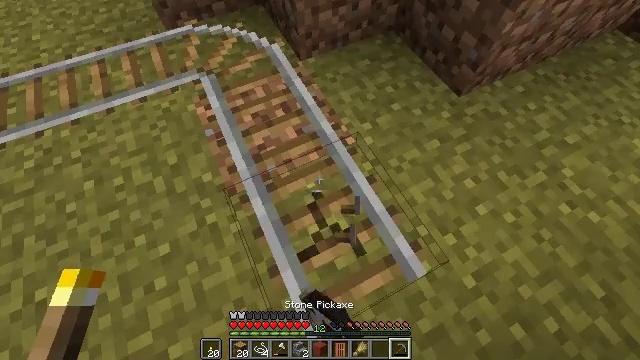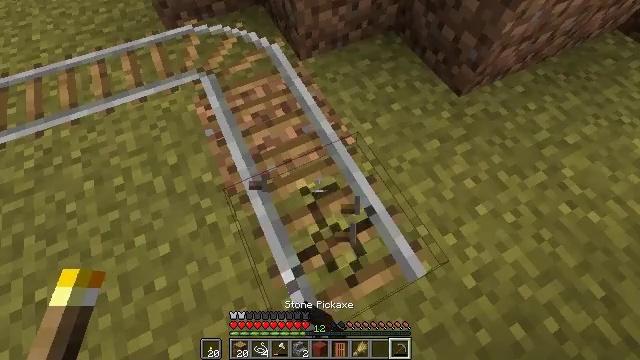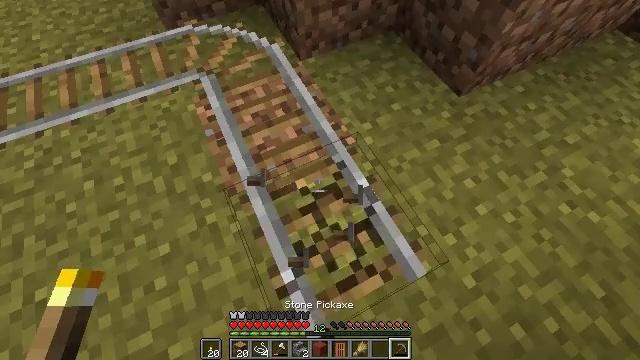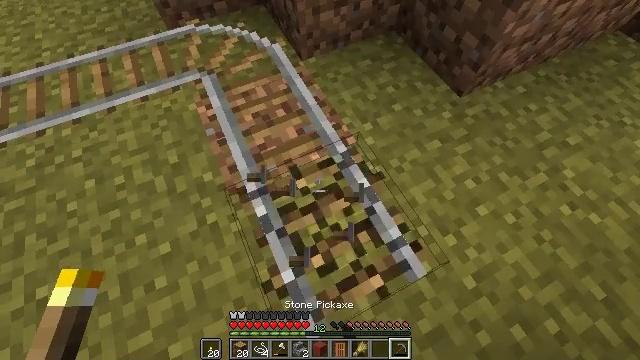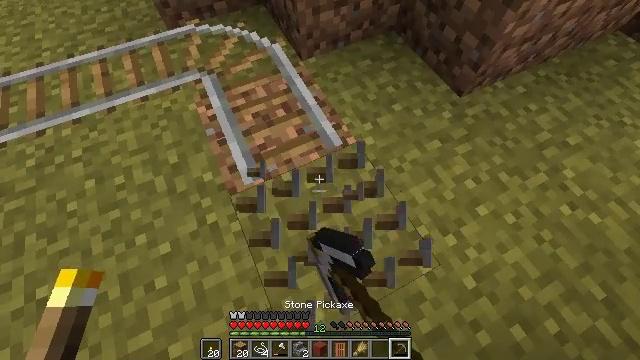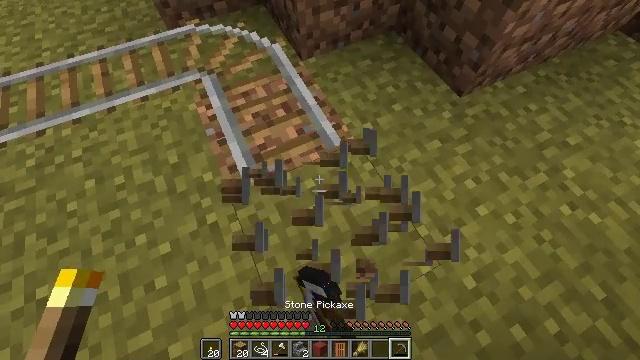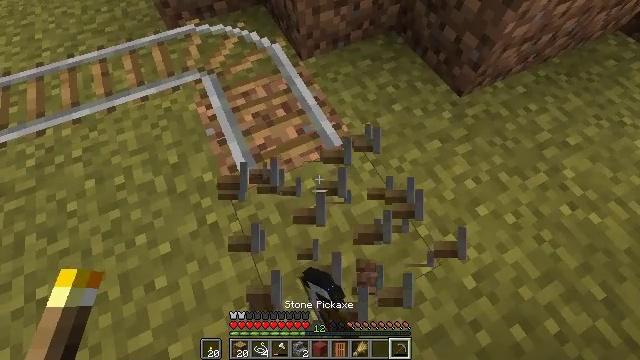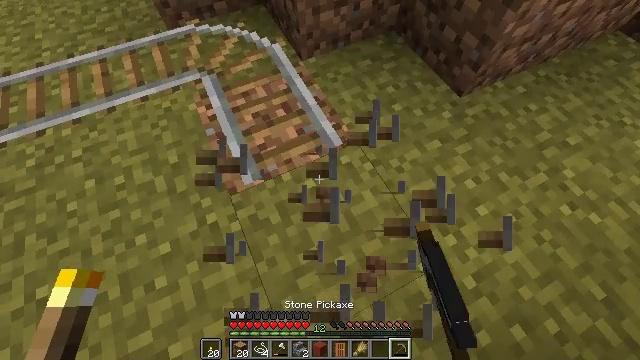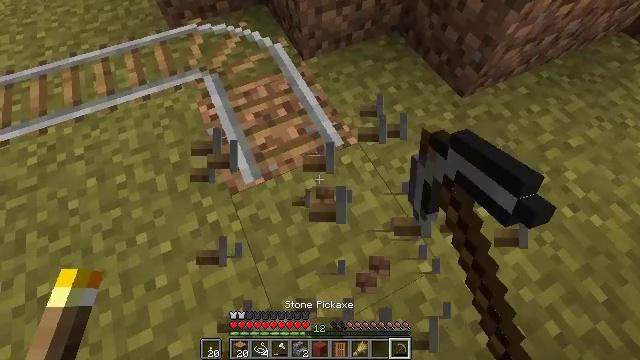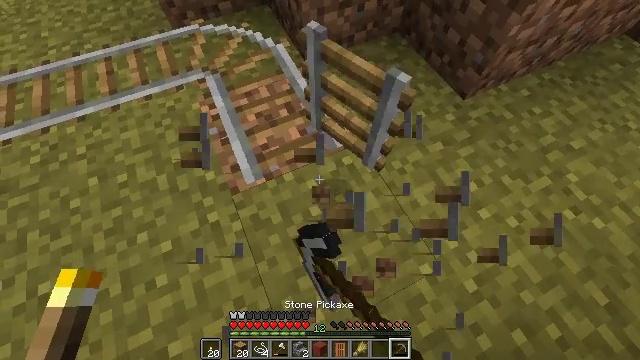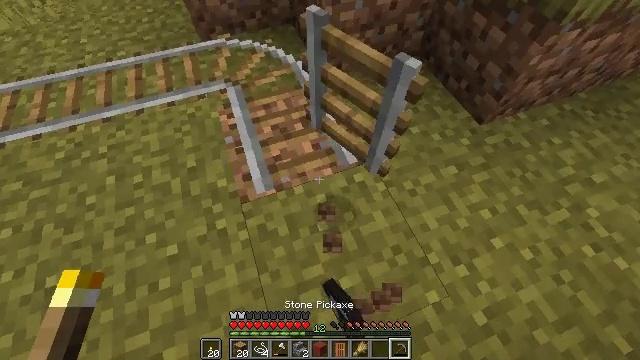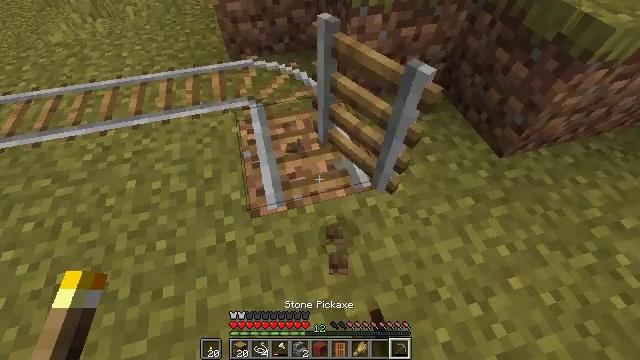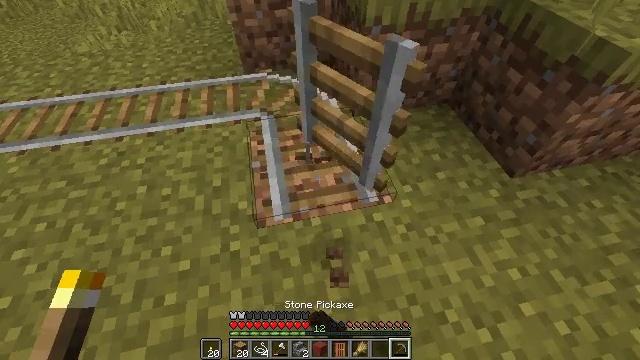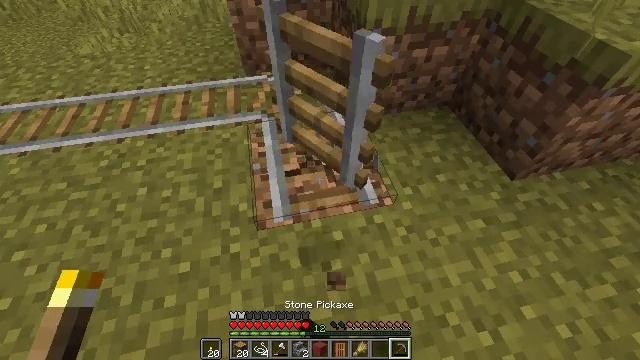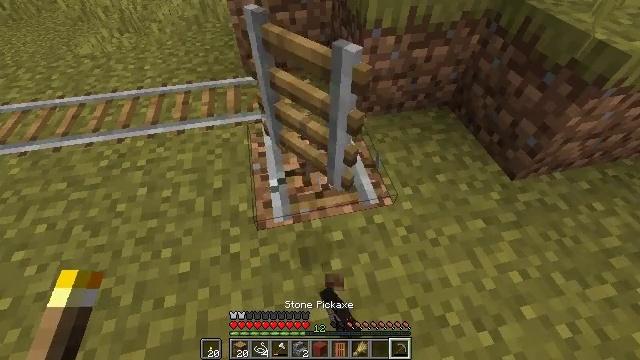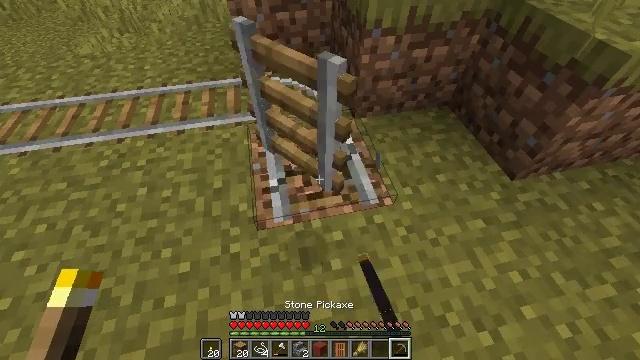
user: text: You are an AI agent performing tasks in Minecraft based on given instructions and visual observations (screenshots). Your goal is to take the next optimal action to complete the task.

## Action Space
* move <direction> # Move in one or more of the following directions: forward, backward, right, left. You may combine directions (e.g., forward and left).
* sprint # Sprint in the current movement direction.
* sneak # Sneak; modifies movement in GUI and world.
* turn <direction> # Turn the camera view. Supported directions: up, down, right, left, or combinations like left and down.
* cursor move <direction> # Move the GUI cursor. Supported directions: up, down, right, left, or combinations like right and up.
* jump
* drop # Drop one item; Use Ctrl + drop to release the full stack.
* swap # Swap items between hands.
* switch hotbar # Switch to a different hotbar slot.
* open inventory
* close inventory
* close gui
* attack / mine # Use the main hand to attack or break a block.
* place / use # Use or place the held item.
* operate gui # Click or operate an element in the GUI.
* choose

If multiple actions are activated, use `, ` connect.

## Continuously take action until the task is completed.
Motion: motion action
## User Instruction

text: Collect rails for building a railway.
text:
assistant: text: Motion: attack / mine
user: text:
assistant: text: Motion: attack / mine
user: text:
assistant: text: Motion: attack / mine
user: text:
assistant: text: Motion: attack / mine
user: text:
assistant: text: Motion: attack / mine
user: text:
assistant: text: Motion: attack / mine
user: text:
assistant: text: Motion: attack / mine
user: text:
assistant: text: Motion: attack / mine
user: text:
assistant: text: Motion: attack / mine
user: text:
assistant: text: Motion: turn left and up, attack / mine
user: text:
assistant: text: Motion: turn left and up, attack / mine
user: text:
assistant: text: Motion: turn left and up, attack / mine
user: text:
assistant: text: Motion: attack / mine
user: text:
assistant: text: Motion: attack / mine
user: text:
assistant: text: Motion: attack / mine
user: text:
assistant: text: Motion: attack / mine
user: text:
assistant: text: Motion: attack / mine
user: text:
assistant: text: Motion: attack / mine
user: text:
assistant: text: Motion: attack / mine
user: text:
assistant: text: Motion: move forward, attack / mine
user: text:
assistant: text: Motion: move forward, turn left and up, attack / mine
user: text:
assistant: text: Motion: attack / mine